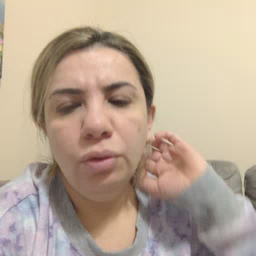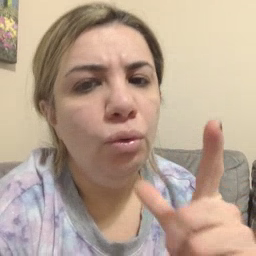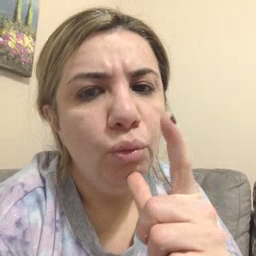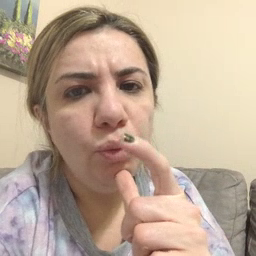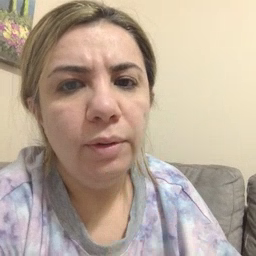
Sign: who